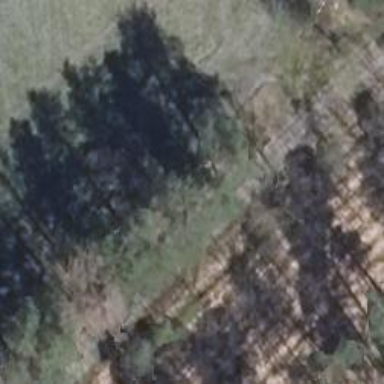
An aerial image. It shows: Row of trees in natural setting.